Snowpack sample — Buffalo Mountain, Silverthorne, Colorado, USA (1/25/25, 10:11 AM MST)
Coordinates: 39.6222, -106.1139
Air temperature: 22 °F
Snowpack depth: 110 cm
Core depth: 30 cm
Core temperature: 42.8 °F
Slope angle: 12°, slope face: 102°
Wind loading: high
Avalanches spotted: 0
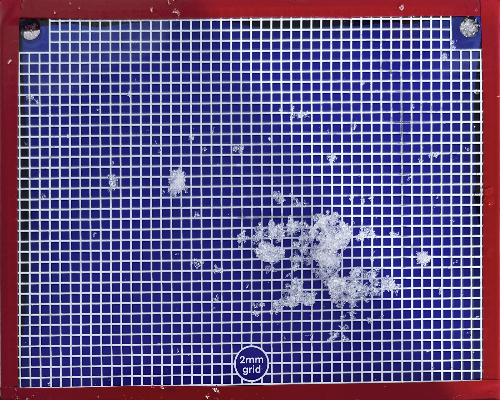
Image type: profile
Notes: No avalanches nearby, collected on the outskirts of a fire break 15 meters from the treeline, on way to Buffalo and Red Mountain